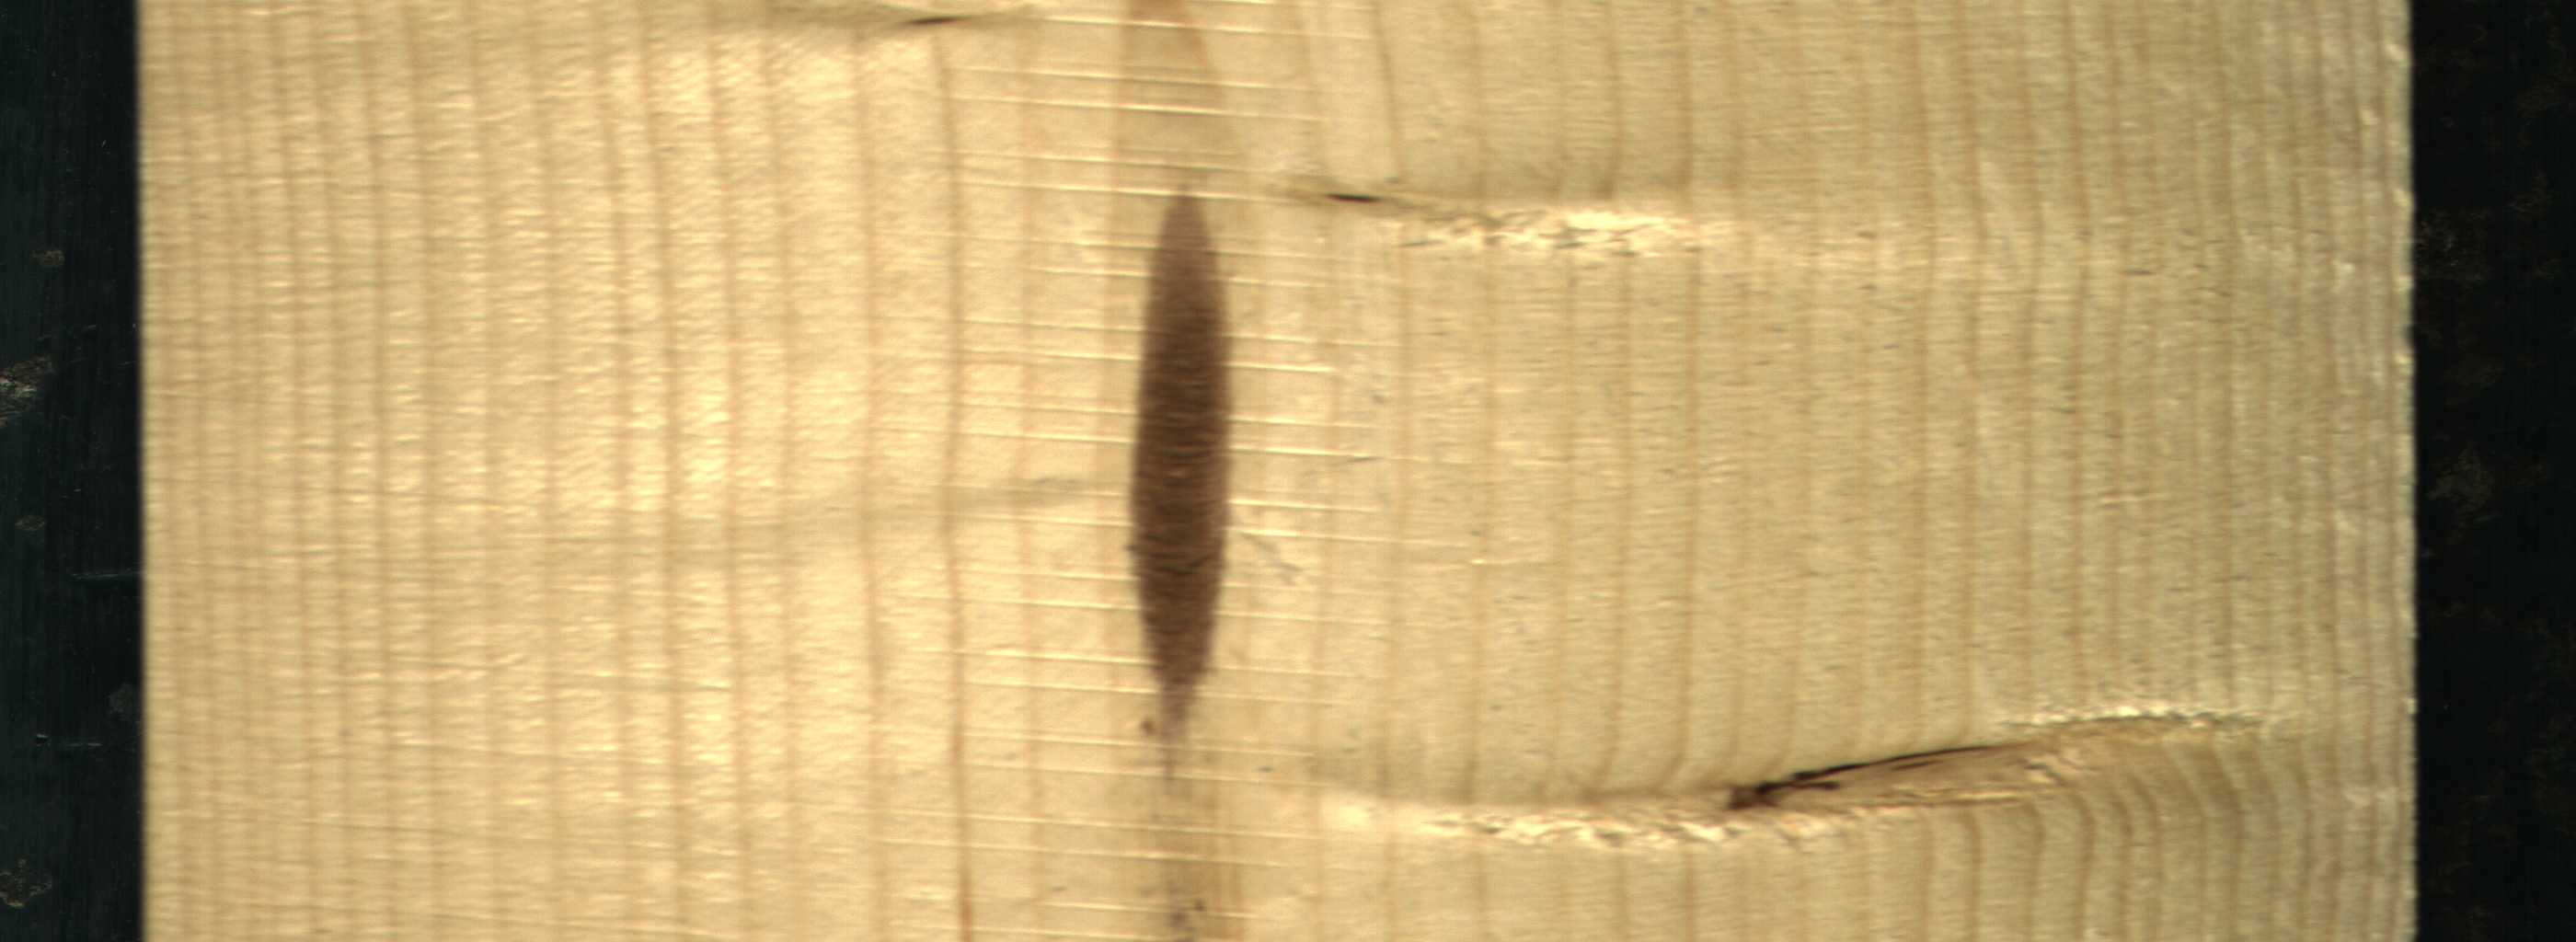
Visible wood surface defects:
Marrow
Dead_Knot
Live_Knot
Live_Knot